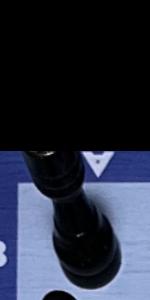
Label: Rook_Black